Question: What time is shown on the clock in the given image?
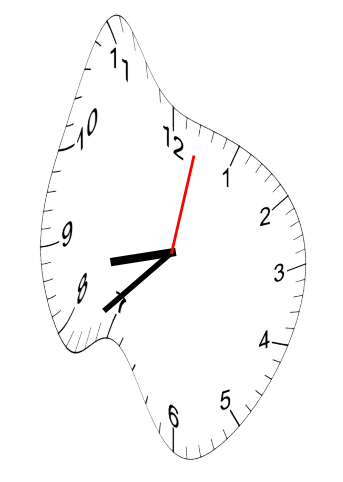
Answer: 08:38:02